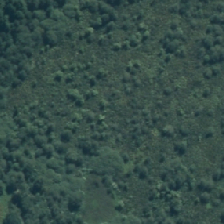
Land cover: deciduous_hardwood